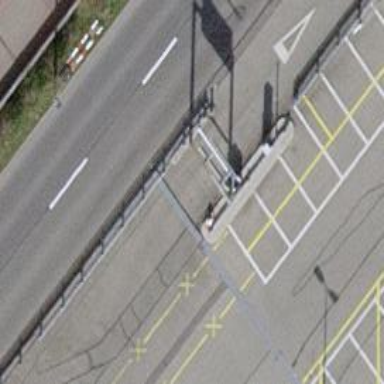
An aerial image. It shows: Lift gate barrier.